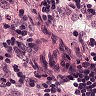
Metastatic tissue present: yes